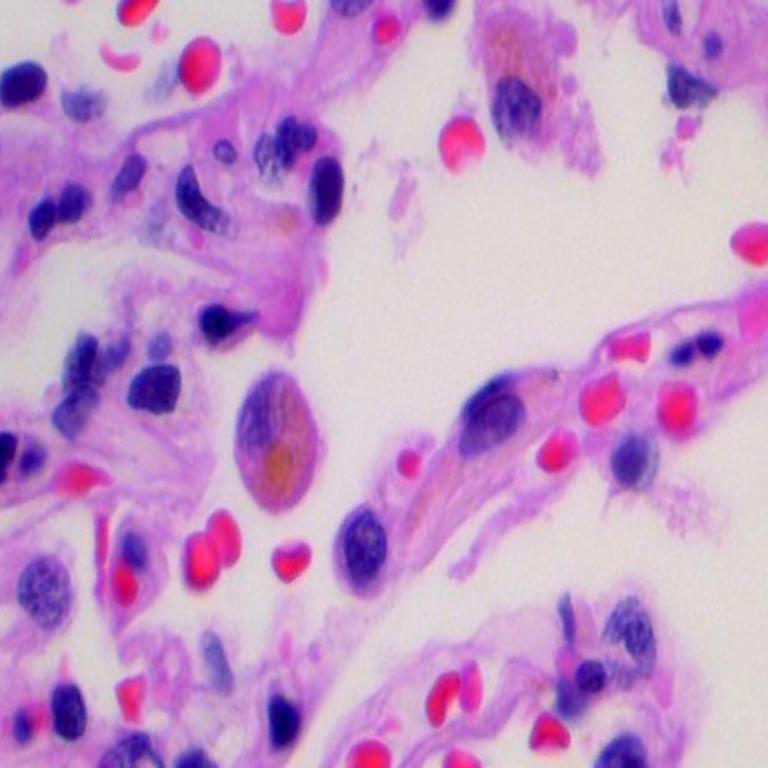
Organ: lung
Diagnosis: benign